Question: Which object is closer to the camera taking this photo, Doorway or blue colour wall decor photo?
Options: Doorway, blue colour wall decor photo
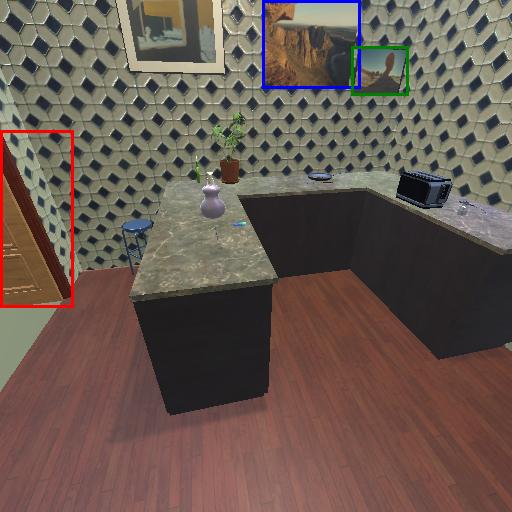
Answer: Doorway